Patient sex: M
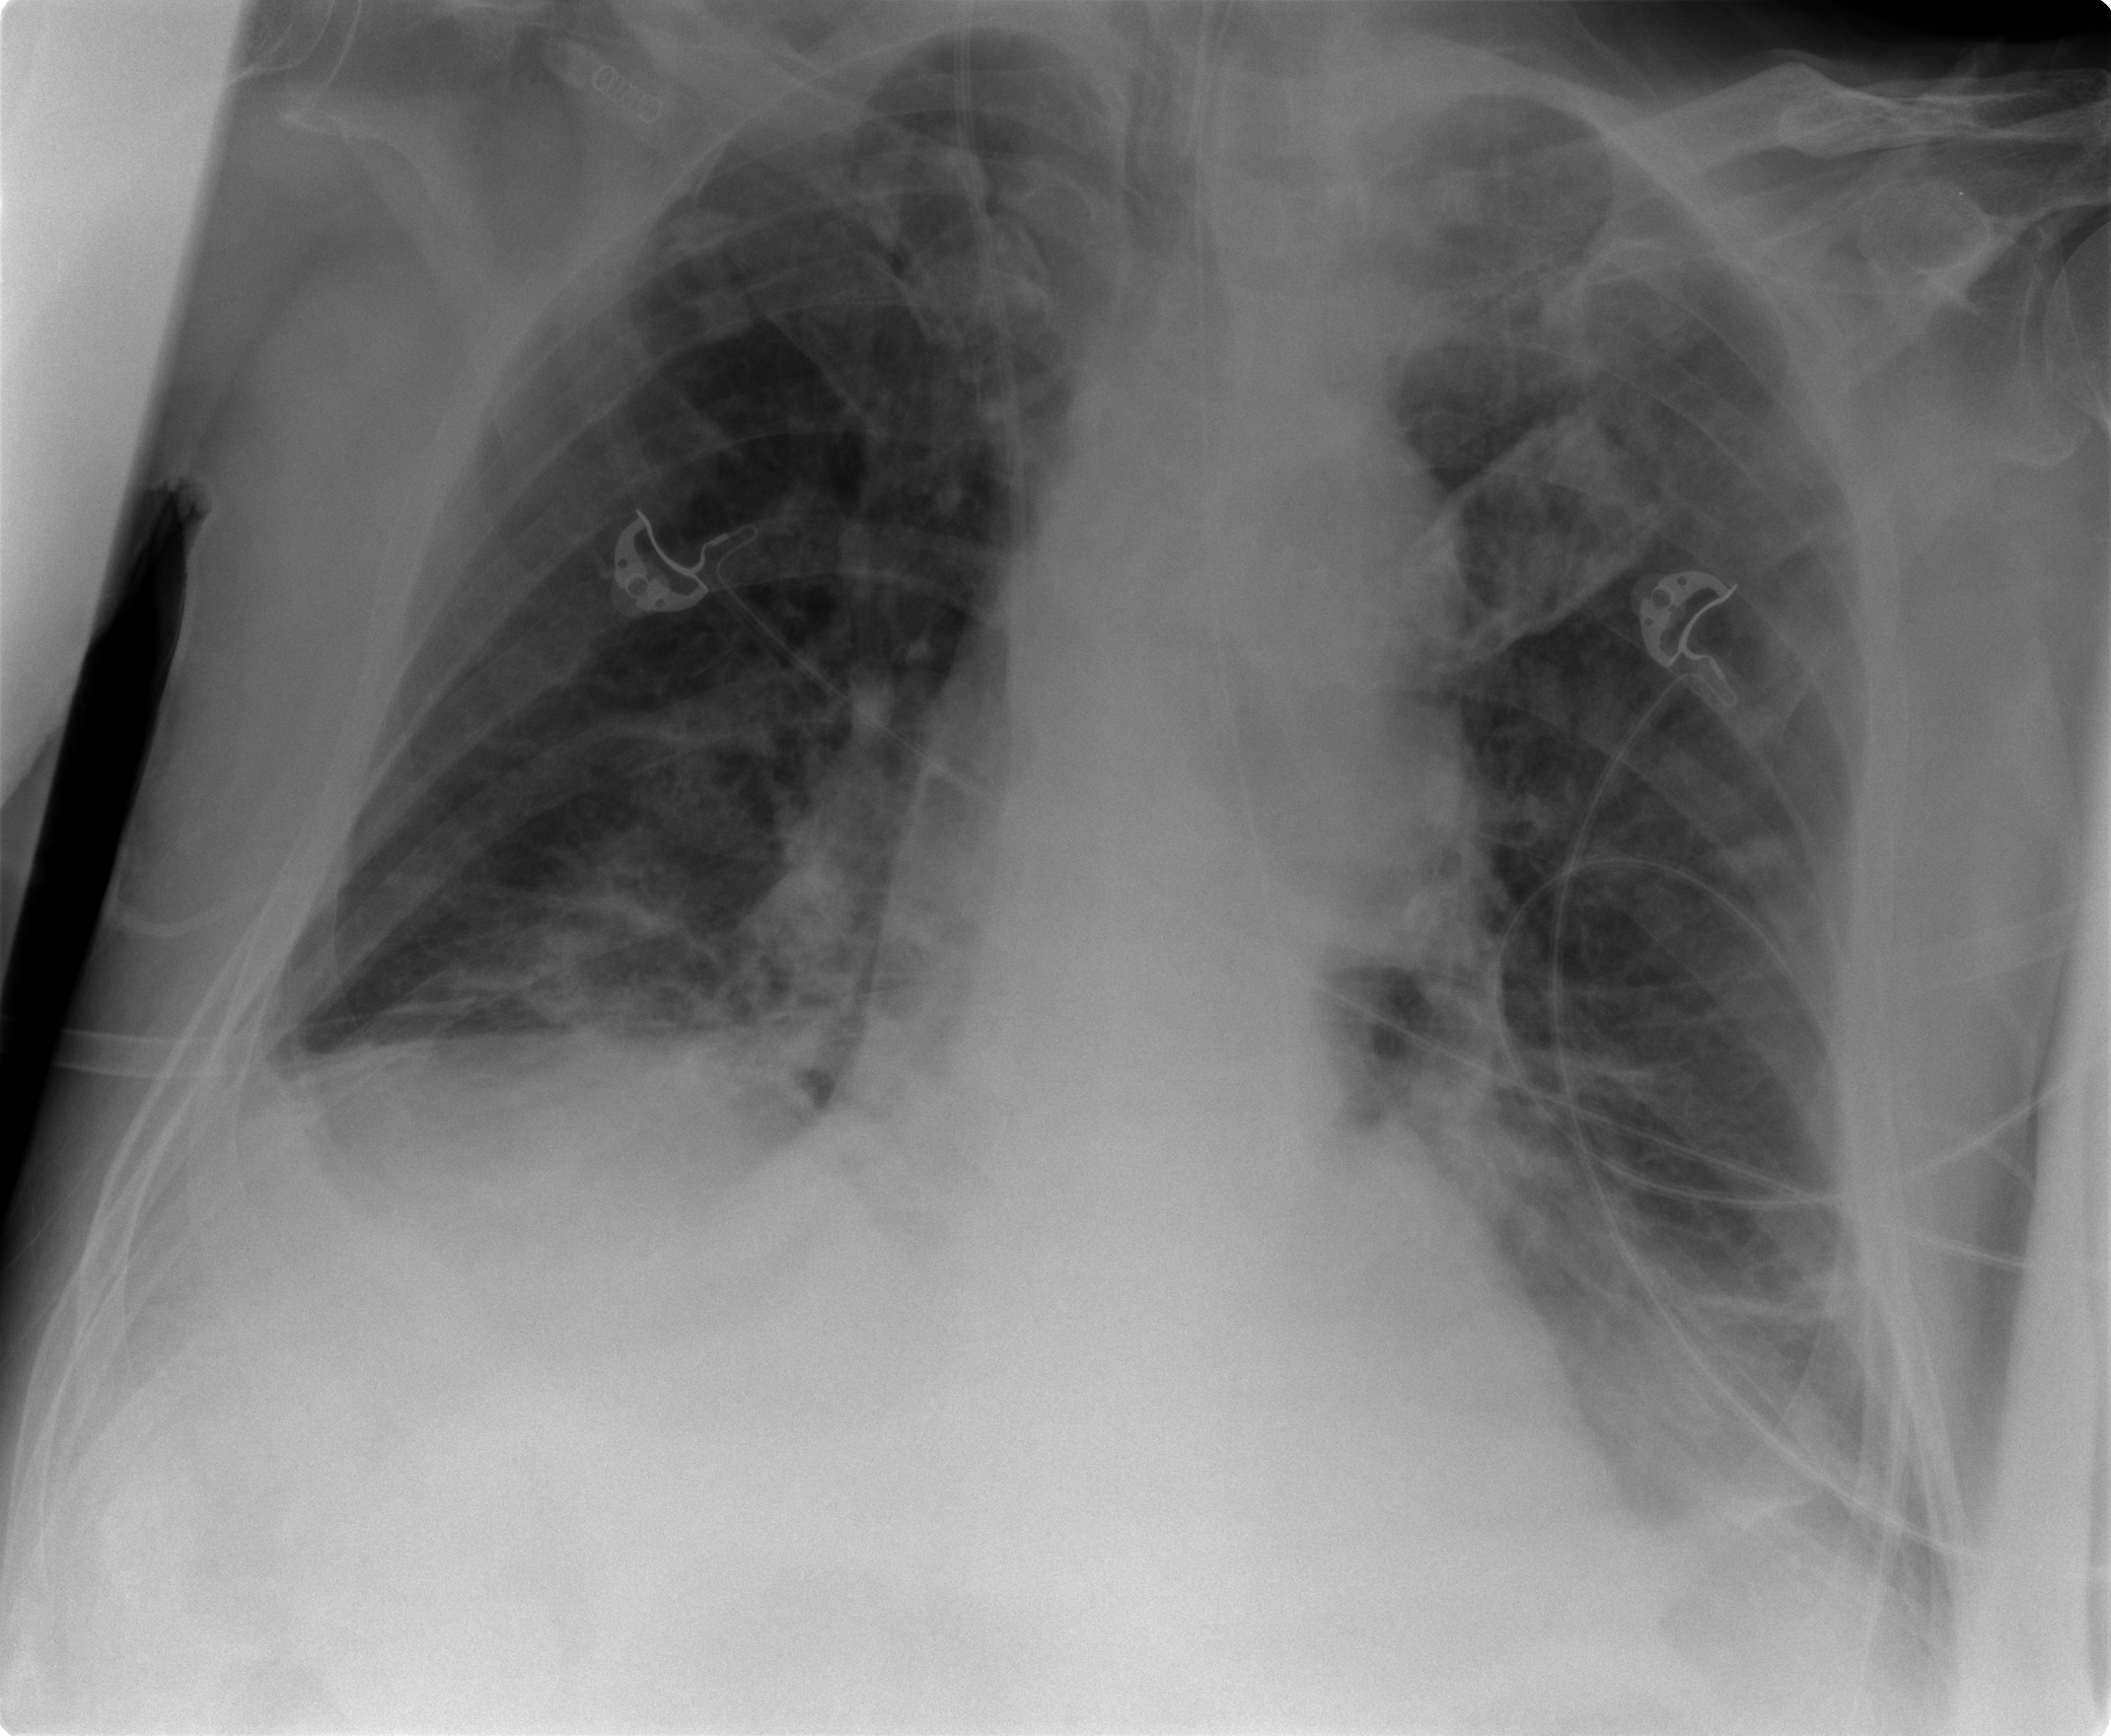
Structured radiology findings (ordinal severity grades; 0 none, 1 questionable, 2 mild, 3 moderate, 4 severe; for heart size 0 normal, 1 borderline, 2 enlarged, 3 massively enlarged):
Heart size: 2
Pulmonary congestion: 2
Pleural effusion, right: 0
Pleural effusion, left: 1
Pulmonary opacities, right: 3
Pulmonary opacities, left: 2
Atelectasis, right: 2
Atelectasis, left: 2